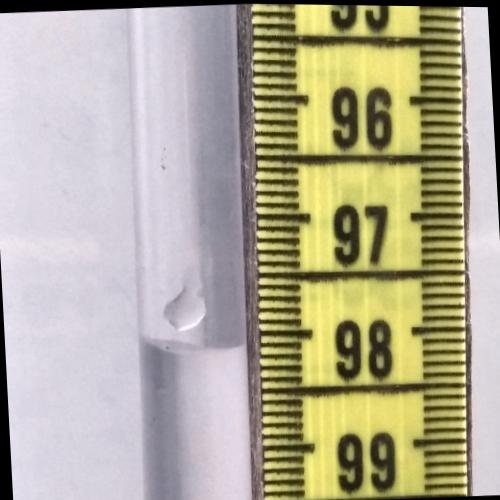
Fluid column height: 98.1 cm